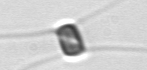
Label: Chaetoceros_similis